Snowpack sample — Loveland Pass, Silver Plume, Colorado, USA (1/12/25, 11:40 AM MST)
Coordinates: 39.66, -105.88
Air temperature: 7 °F
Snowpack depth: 140 cm
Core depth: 10 cm
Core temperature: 41 °F
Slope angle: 11°, slope face: 30°
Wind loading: high
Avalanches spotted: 2
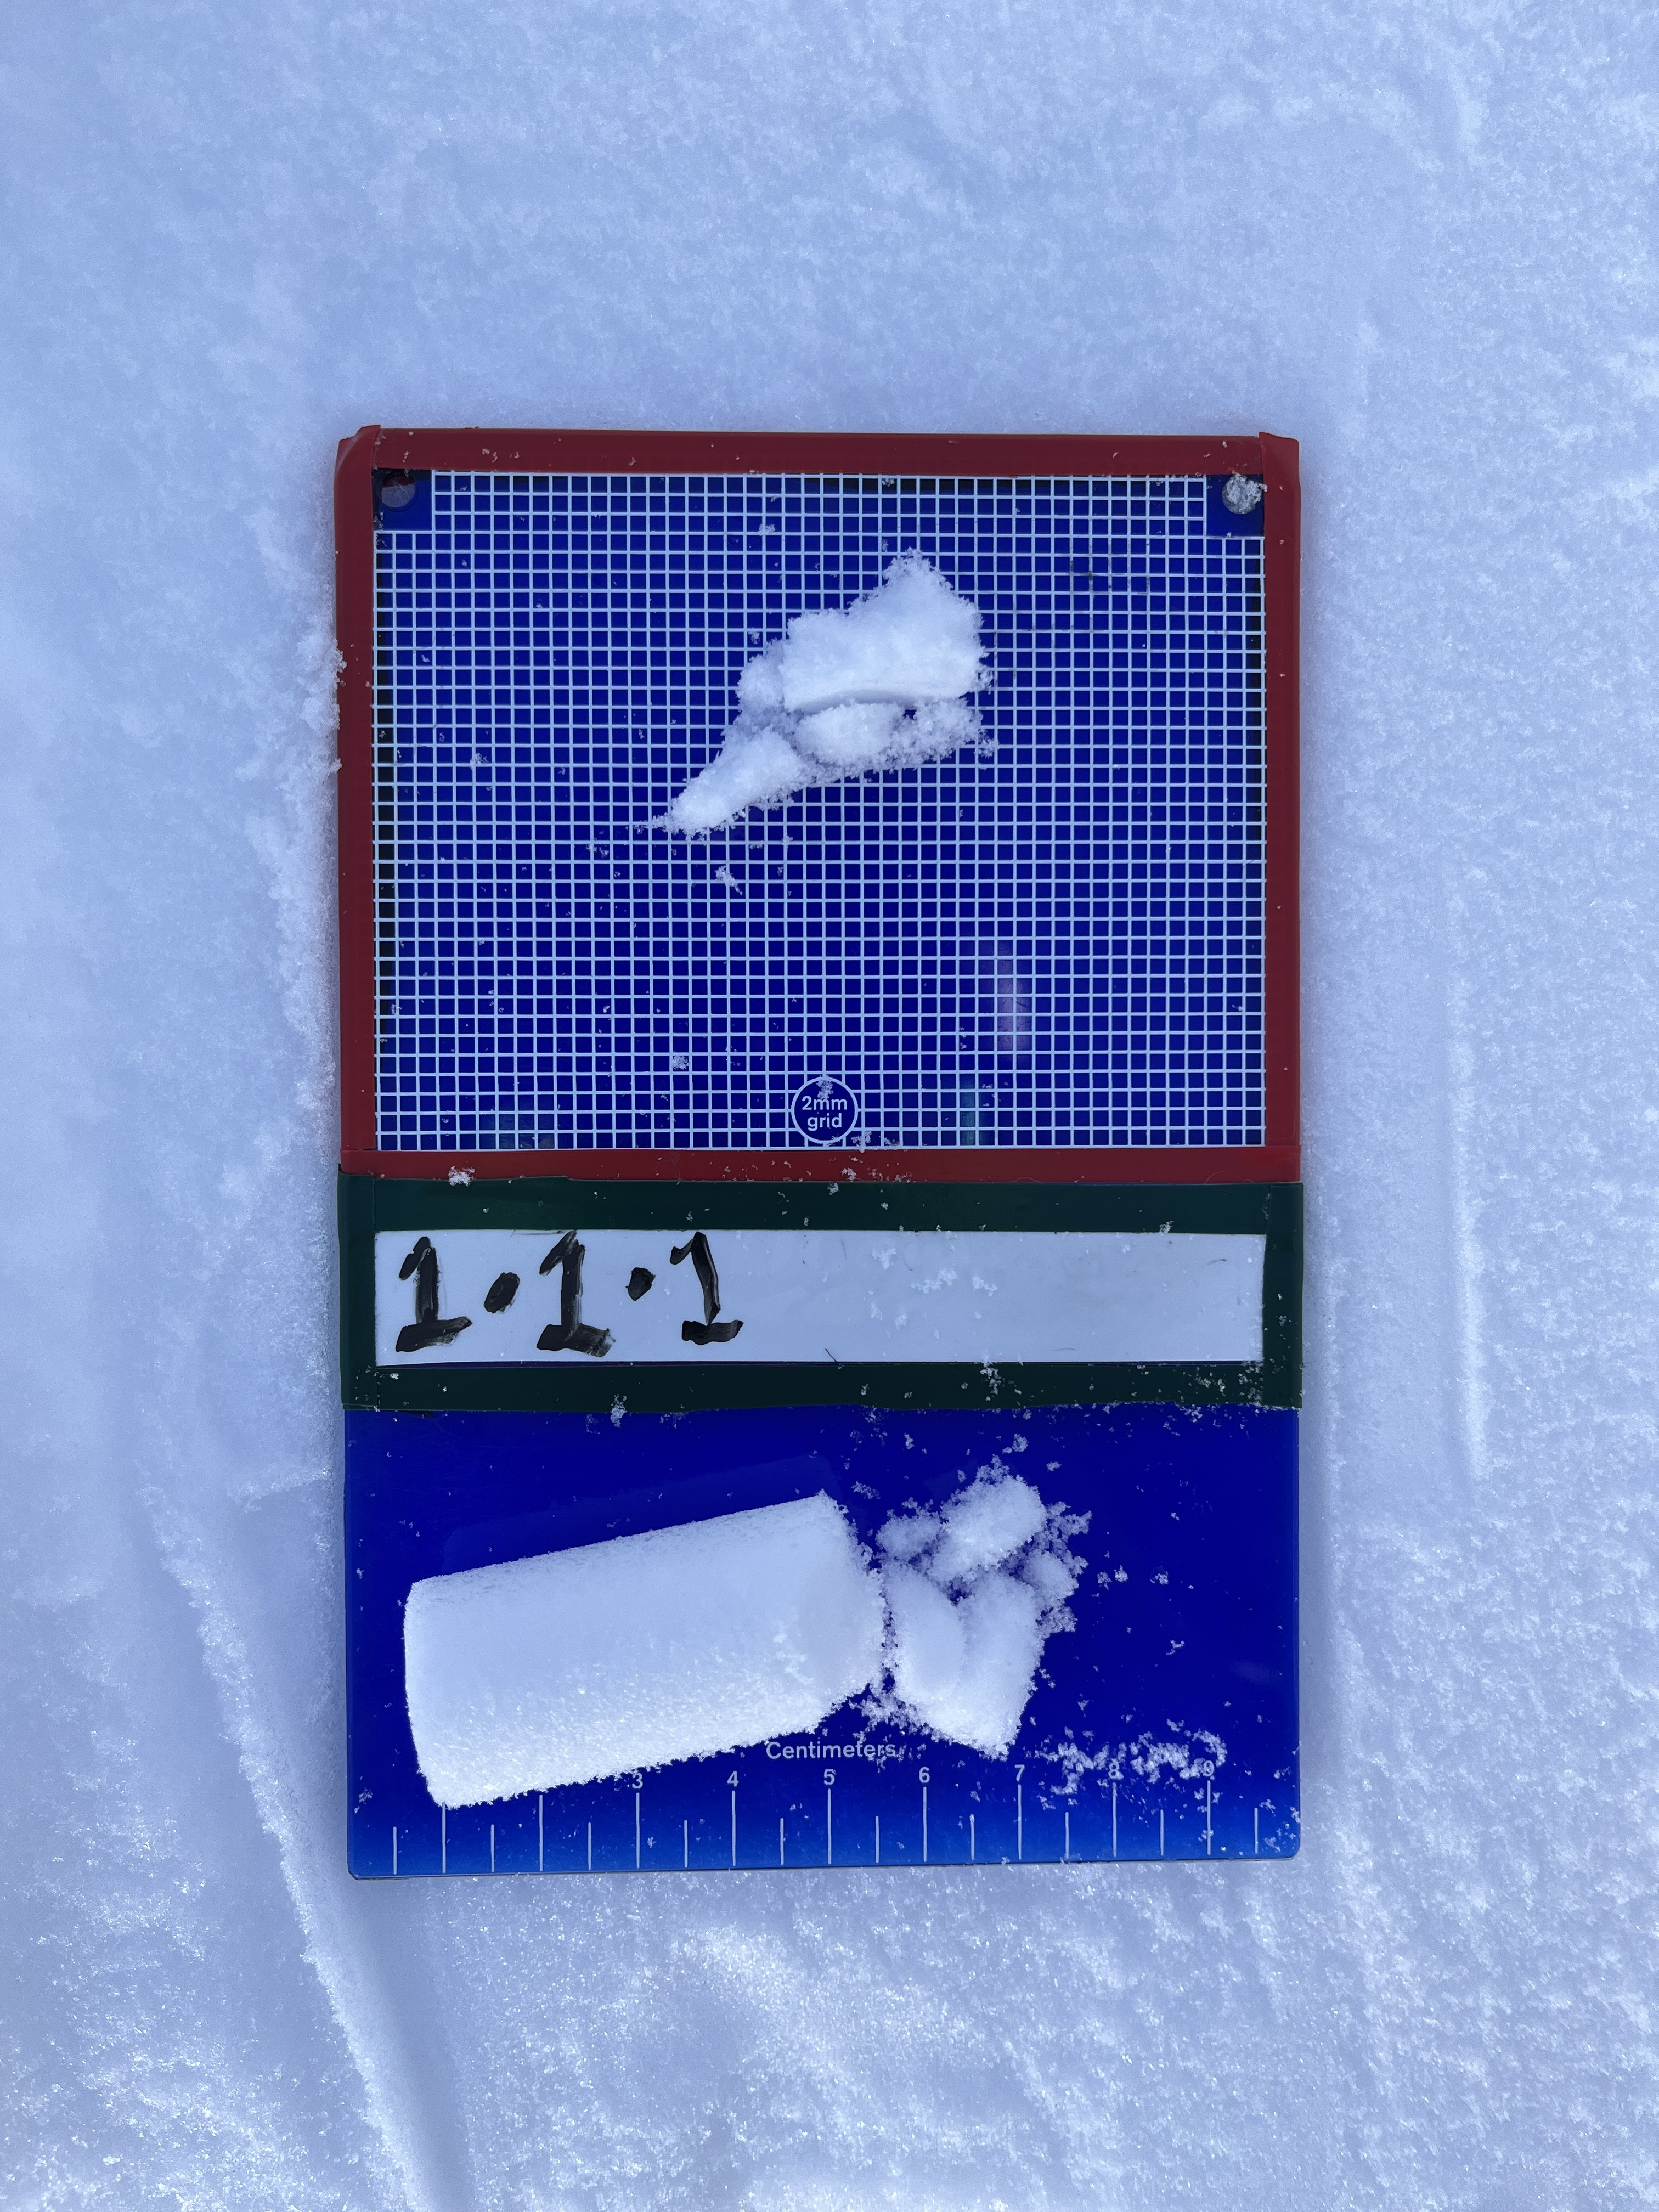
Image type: crystal_card
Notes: Pilot using slightly modified coring method that took too large segment for snow profile picturing, advised not to use in higher level models. Two avalanche on south face nearby, partially cloudy with light snow in the last 24 hours. Lots of wind loading on eastern features.